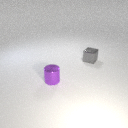
small purple metal cylinder in front of small gray metal cube